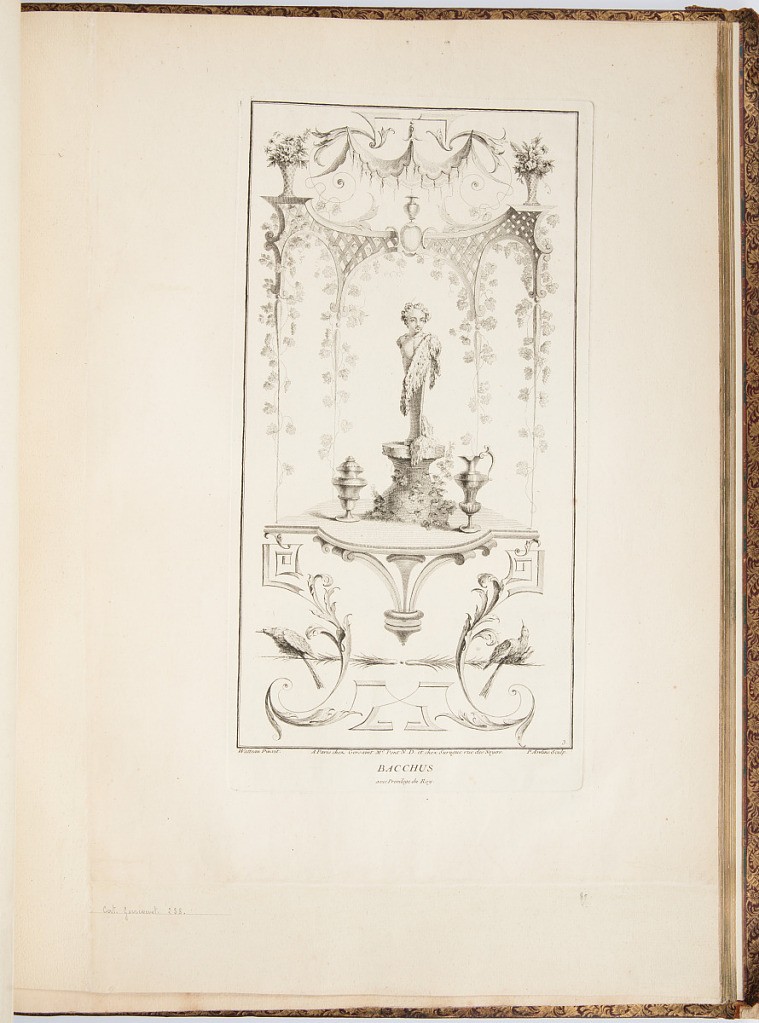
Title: BACCHUS
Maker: Antoine Watteau, French, 1684–1721
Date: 1723-1735
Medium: Etching on laid paper
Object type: Bound print
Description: Vignette of term of the god Bacchus set upon a pedestal wound with ivy. Two urns are at the feet. The term is placed under an ivy-wound trellis, and on a pedestal supported by meanders, acanthus leaf scrolls, and birds. The plate is signed.